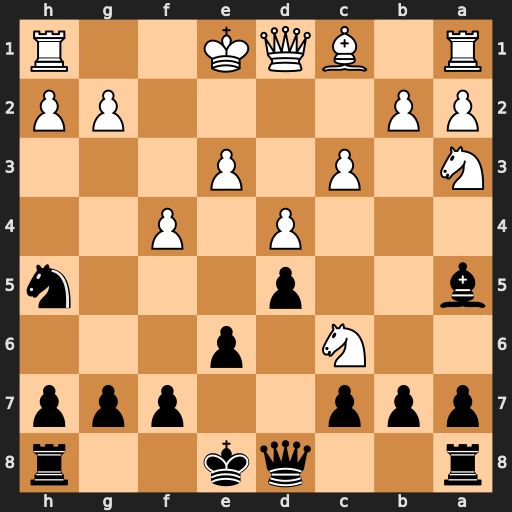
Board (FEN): r2qk2r/ppp2ppp/2N1p3/b2p3n/3P1P2/N1P1P3/PP4PP/R1BQK2R
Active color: b
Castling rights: KQkq
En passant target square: -
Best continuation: Qh4+ Kf1 bxc6